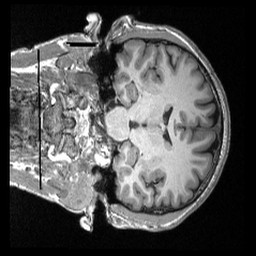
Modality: T1w
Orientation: coronal
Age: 28
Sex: male
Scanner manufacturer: siemens
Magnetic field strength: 3 T
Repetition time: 2.3 s
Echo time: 0.00308 s